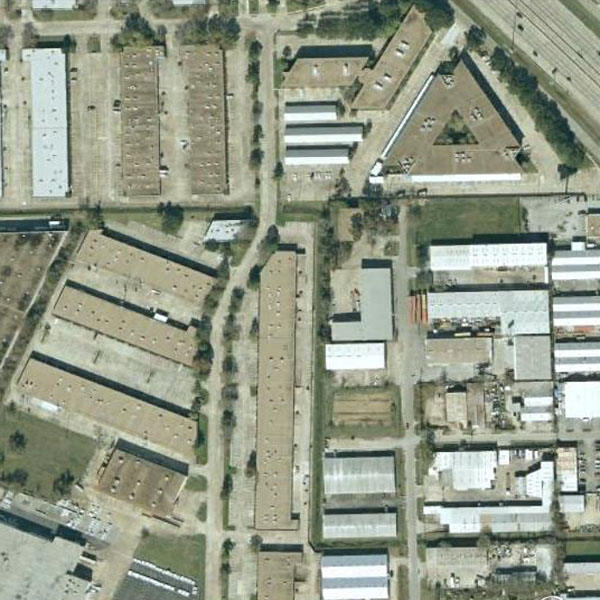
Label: Industrial